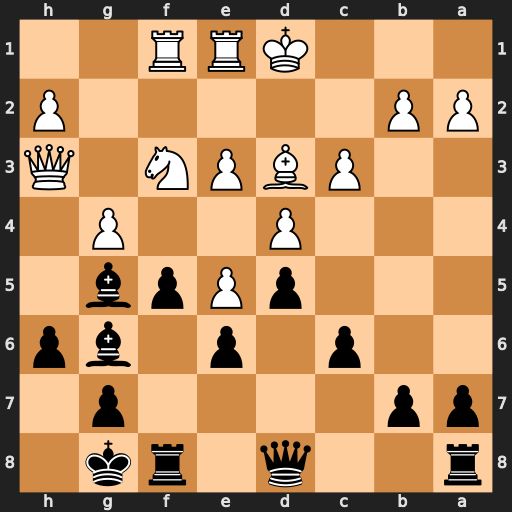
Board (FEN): r2q1rk1/pp4p1/2p1p1bp/3pPpb1/3P2P1/2PBPN1Q/PP5P/3KRR2
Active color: b
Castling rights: -
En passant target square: -
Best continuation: fxg4 Qxg4 Bxd3